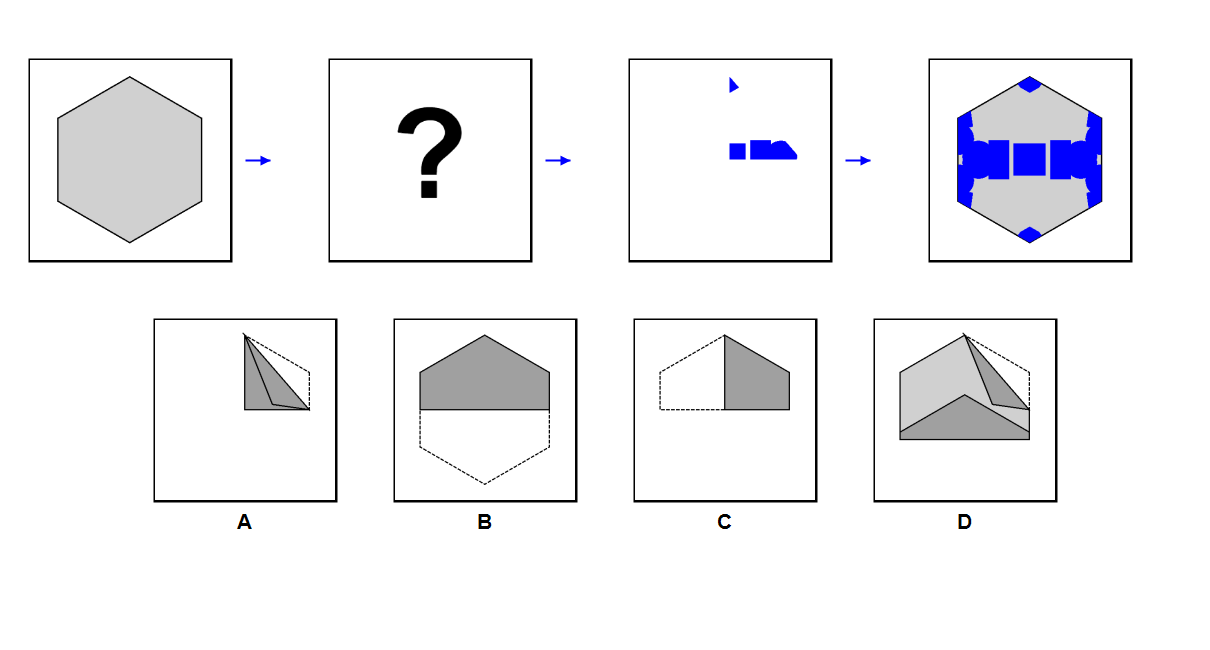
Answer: D